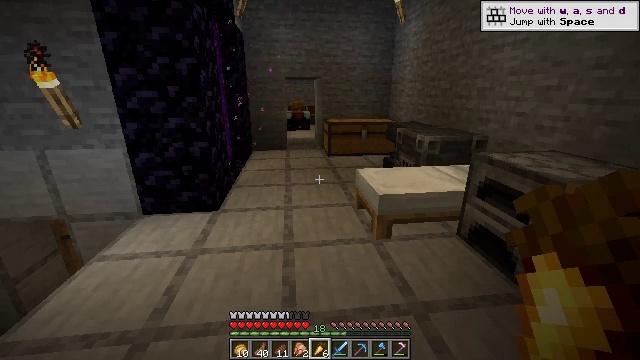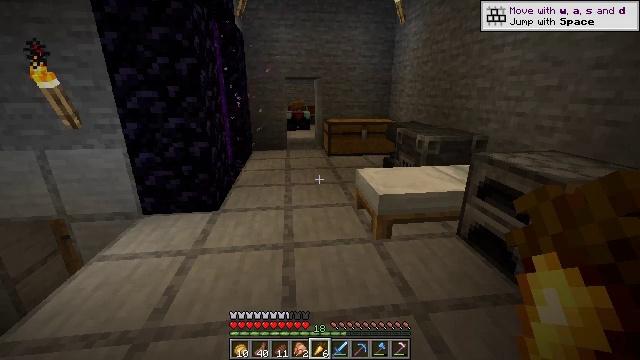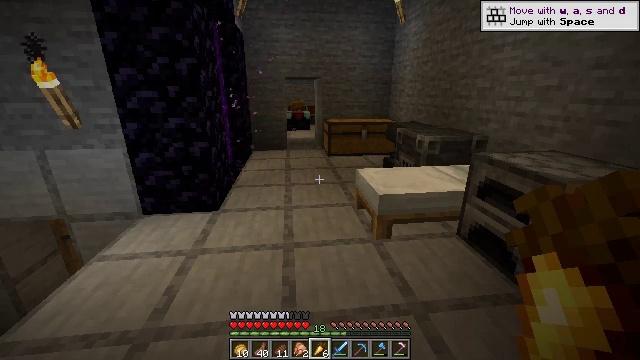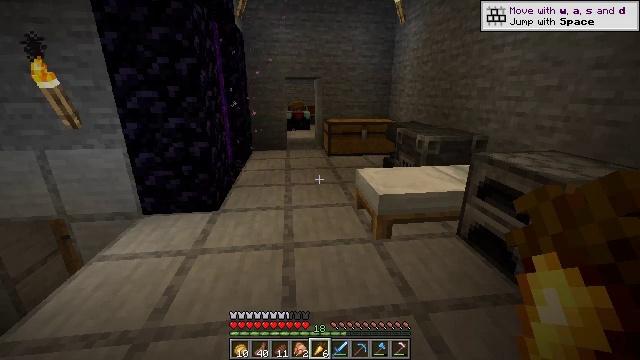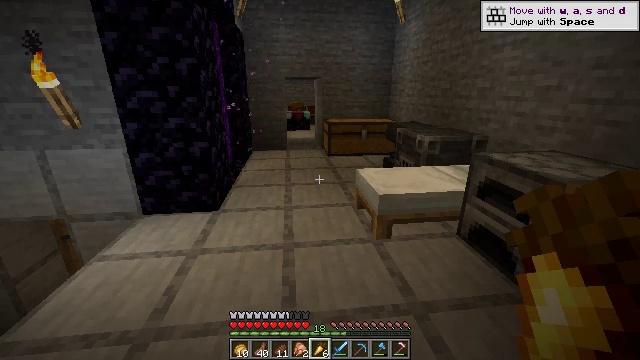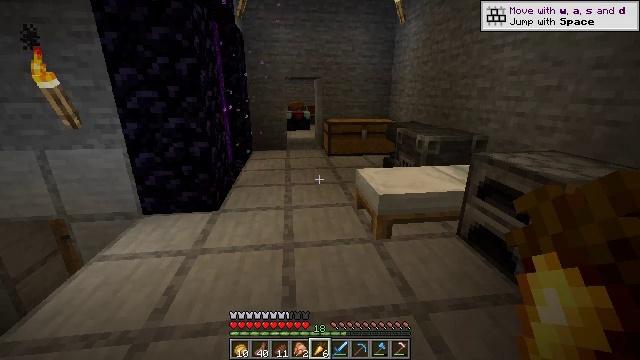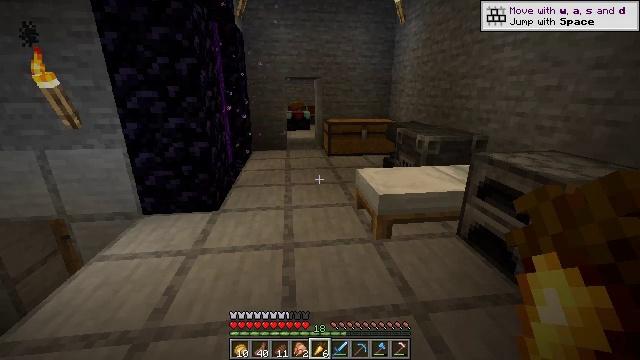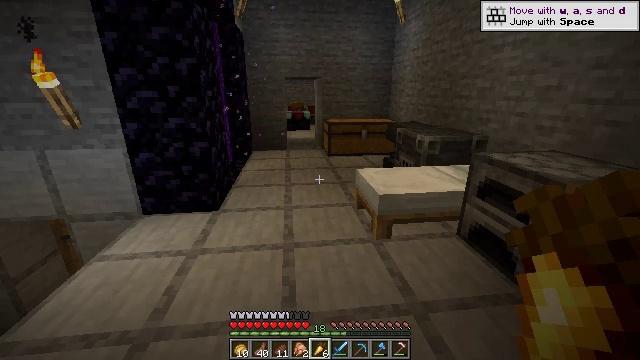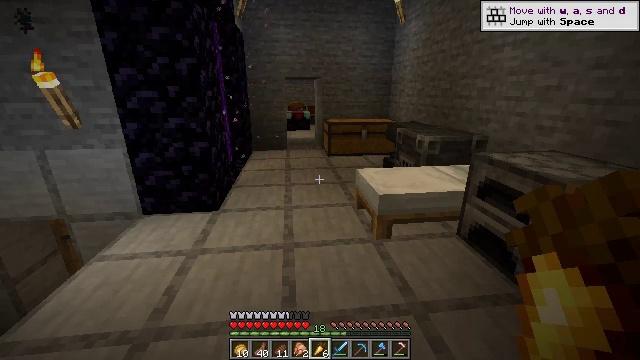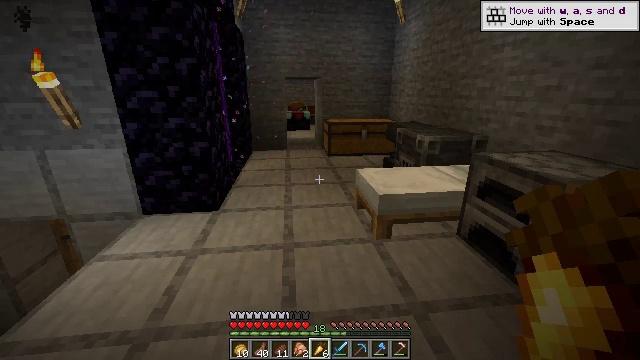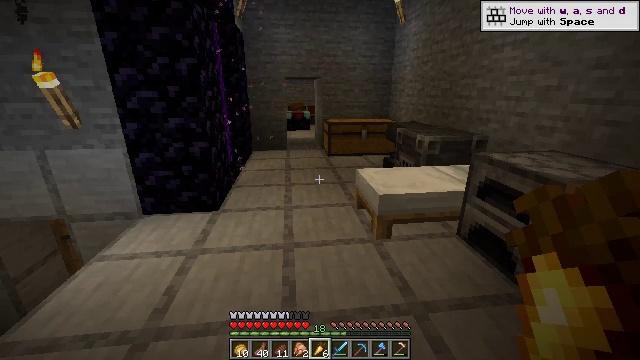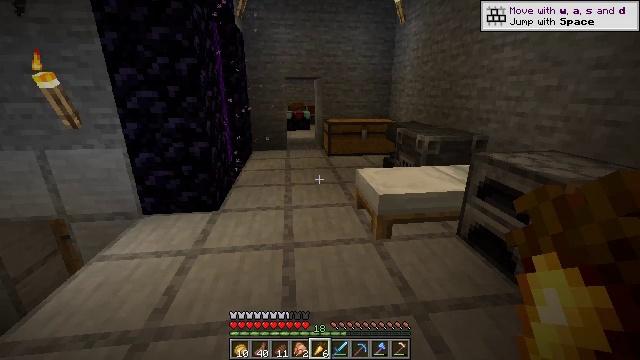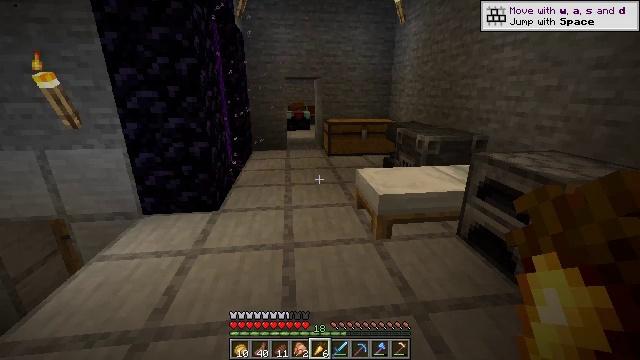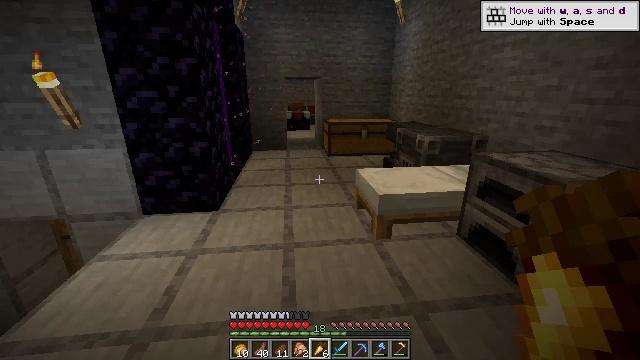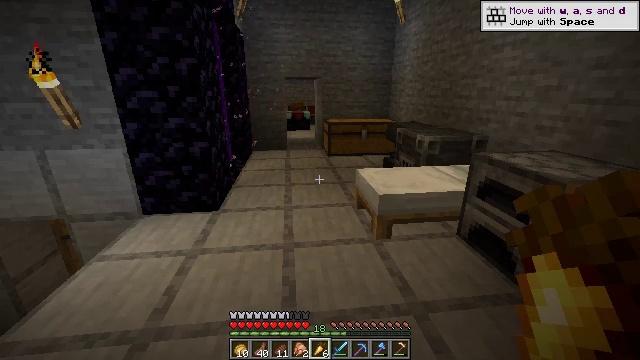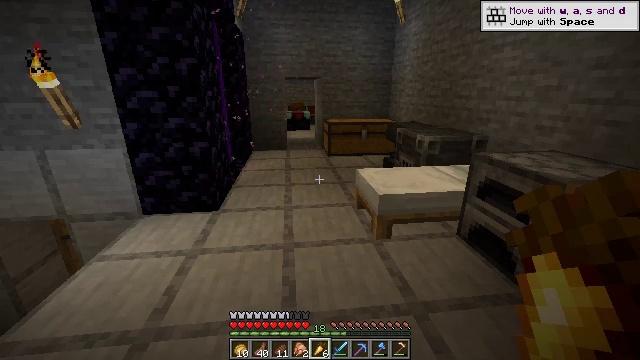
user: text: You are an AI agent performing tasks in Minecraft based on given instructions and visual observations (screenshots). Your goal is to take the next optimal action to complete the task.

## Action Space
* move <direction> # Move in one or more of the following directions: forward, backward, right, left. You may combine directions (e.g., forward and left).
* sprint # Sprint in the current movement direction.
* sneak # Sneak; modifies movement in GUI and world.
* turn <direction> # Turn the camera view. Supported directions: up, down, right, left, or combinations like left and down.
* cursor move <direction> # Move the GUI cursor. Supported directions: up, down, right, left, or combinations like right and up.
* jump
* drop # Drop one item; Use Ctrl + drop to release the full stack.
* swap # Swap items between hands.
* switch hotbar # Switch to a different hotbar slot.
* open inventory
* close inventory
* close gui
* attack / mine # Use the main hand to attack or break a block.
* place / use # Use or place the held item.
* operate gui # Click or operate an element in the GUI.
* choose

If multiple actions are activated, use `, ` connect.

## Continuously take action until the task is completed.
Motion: motion action
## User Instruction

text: Use iron ingot, stick, and wooden plank to craft a tripwire hook.
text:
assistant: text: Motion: no_op
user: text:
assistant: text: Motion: no_op
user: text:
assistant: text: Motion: no_op
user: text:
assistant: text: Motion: no_op
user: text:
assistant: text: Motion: no_op
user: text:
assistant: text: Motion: no_op
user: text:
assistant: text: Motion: no_op
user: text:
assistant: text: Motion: no_op
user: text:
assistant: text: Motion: no_op
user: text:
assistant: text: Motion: no_op
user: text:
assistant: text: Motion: no_op
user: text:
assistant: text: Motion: no_op
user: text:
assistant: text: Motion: no_op
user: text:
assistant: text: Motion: no_op
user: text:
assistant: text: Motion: no_op
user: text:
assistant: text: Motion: no_op
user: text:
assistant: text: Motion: no_op
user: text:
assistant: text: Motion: no_op
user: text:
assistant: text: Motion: no_op
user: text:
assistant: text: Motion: no_op
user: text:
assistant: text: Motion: no_op
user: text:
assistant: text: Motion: no_op
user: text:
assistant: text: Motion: no_op
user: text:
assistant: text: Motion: no_op
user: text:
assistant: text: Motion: no_op
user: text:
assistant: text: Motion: no_op
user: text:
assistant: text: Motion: no_op
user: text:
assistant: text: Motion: no_op
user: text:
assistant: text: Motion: no_op
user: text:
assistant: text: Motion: no_op